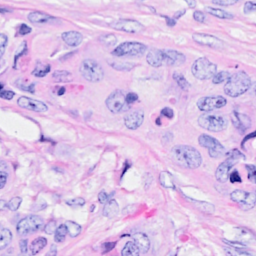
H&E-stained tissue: Breast